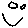
Label: smiley face